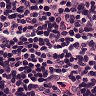
Metastatic tissue present: no